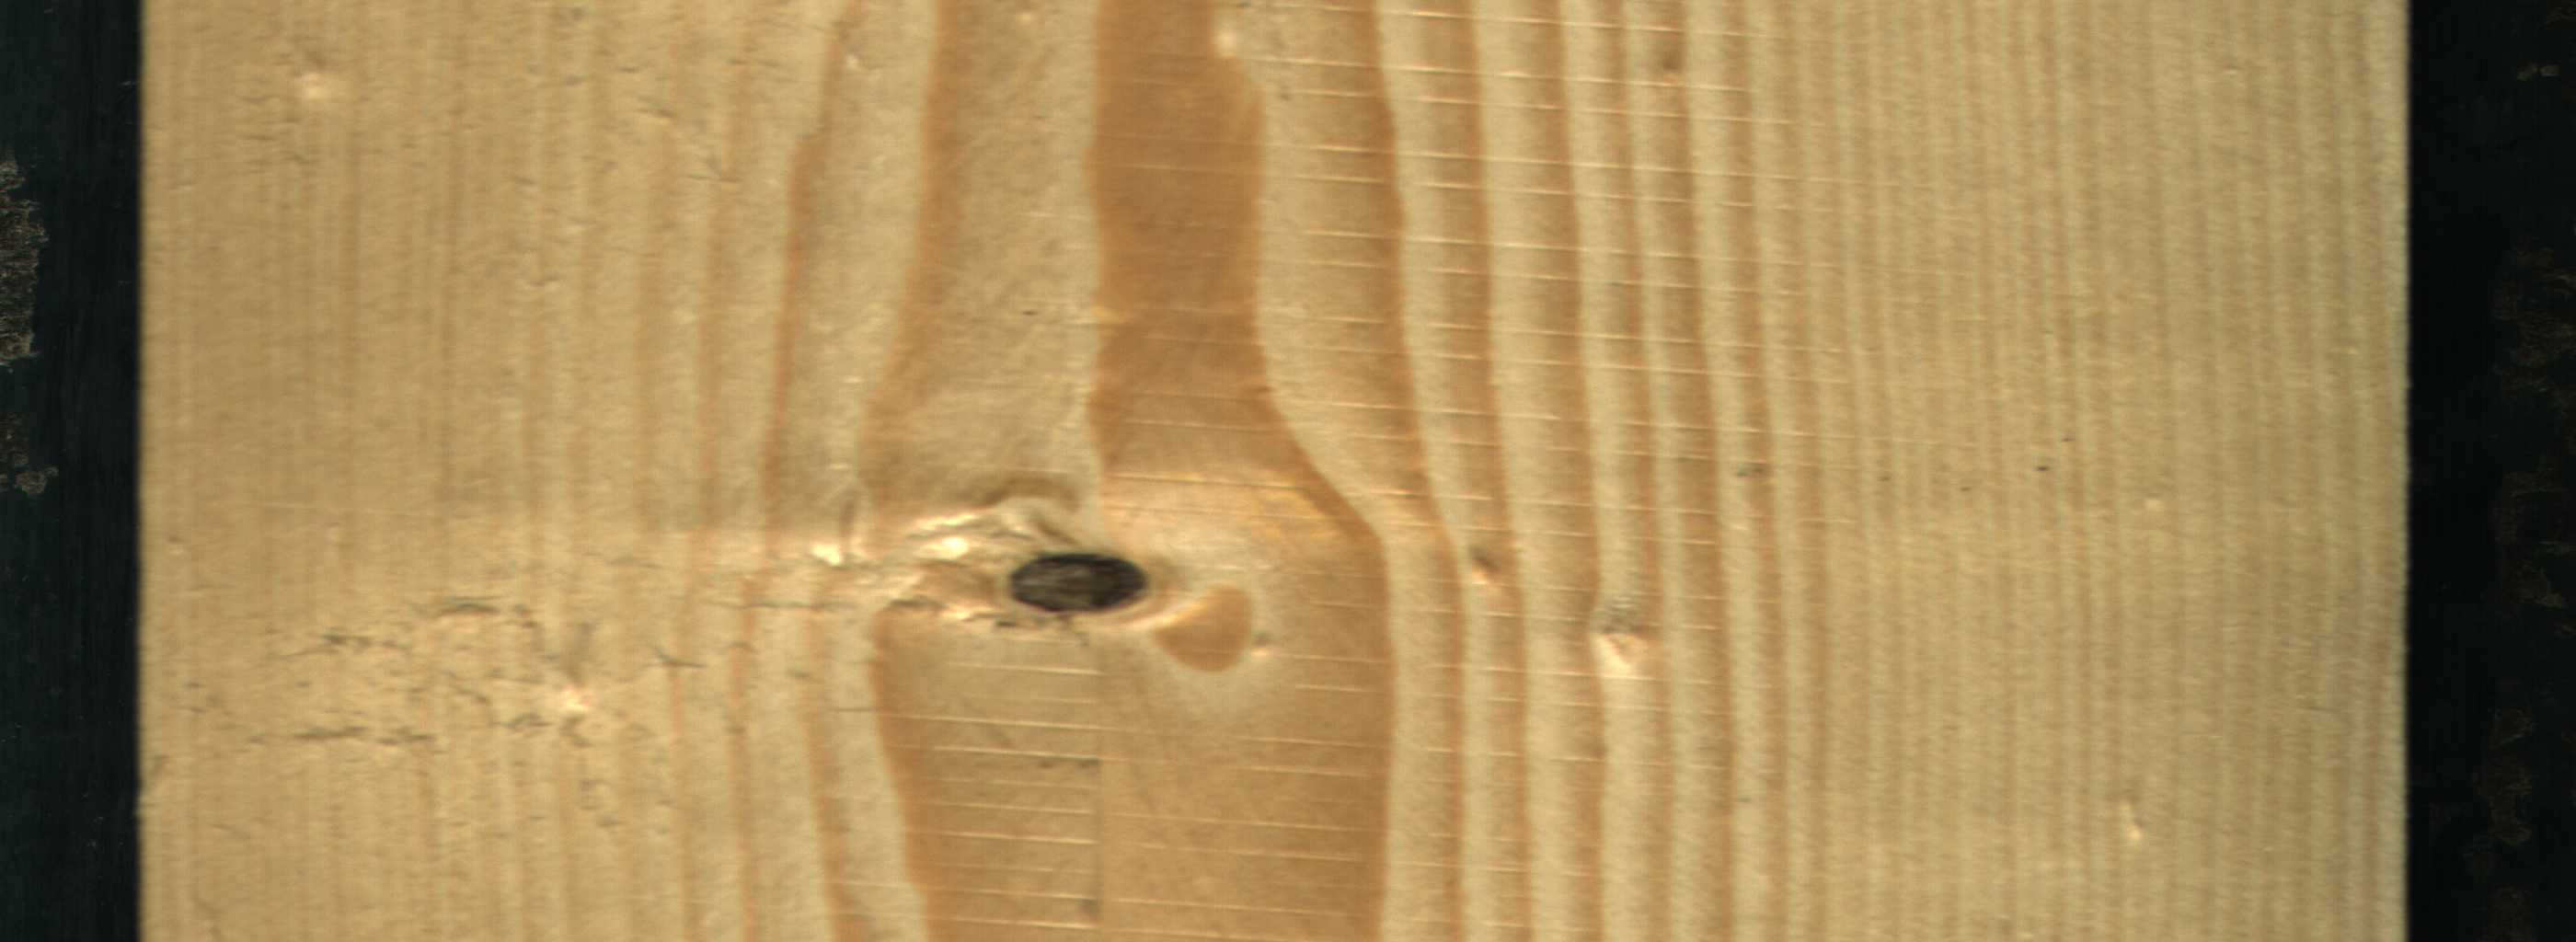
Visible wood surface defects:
Dead_Knot